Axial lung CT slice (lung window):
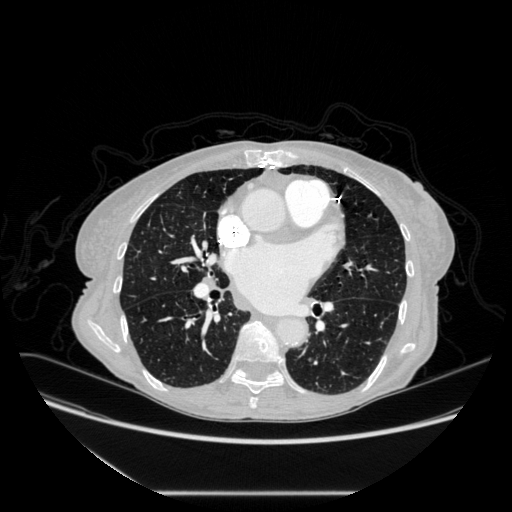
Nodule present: no